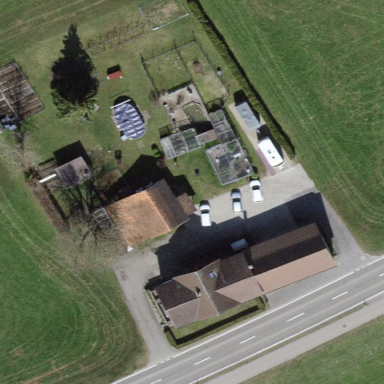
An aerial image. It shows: Farmyard area.